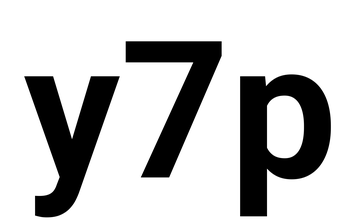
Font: Roboto_Bold